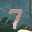
Label: 7